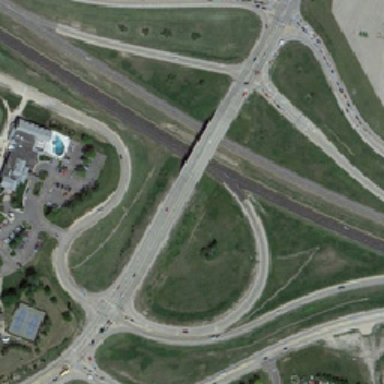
Little residential area surrounded by viaduct and green plants .